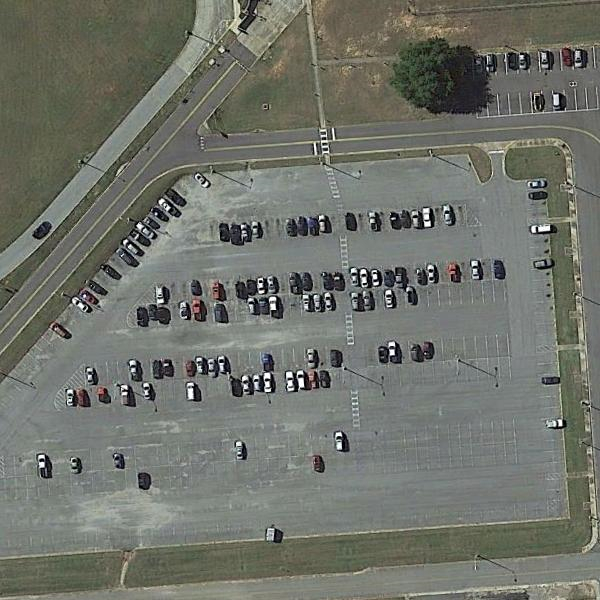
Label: Parking